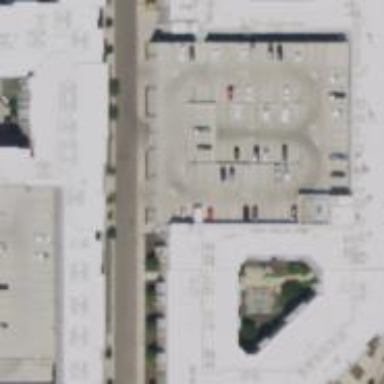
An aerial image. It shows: Multi-storey parking building.